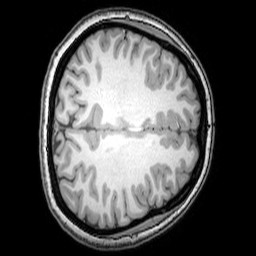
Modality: T1w
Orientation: axial
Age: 26
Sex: female
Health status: healthy
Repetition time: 0.081 s
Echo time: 0.037 s